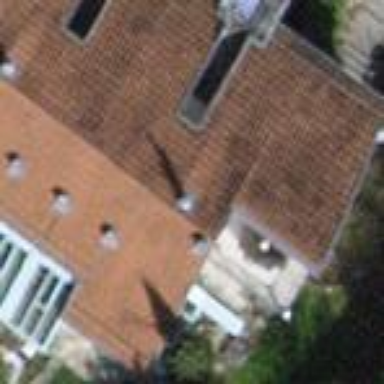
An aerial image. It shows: Terrace building with gabled roof.